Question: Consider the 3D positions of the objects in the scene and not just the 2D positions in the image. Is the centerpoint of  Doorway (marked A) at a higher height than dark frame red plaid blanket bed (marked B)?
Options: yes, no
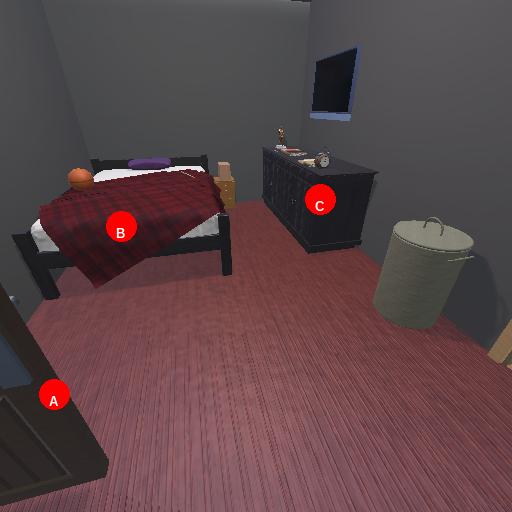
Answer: yes